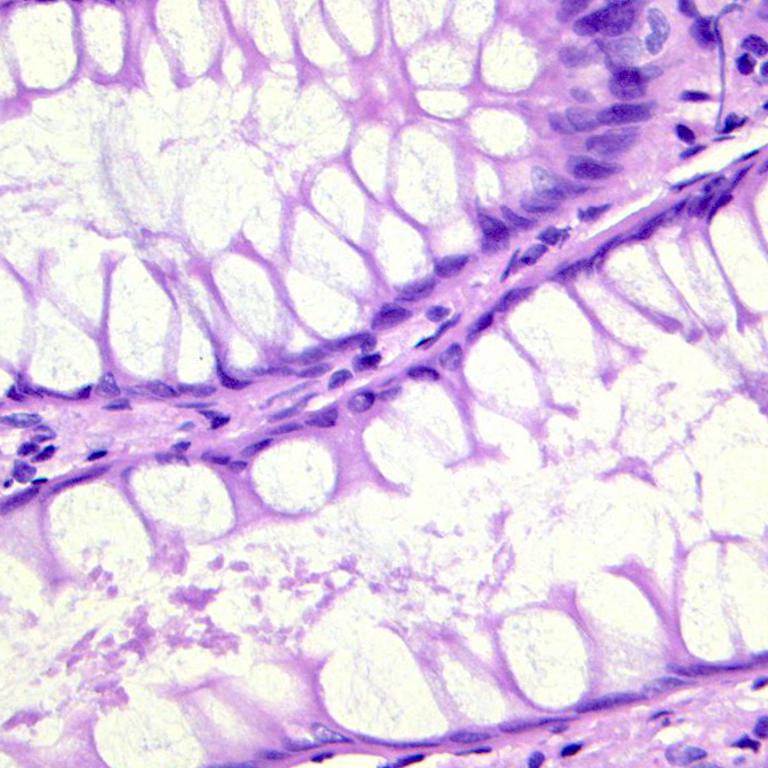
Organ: colon
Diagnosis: benign